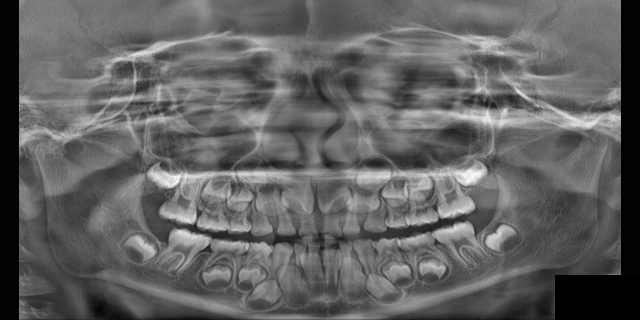
adult